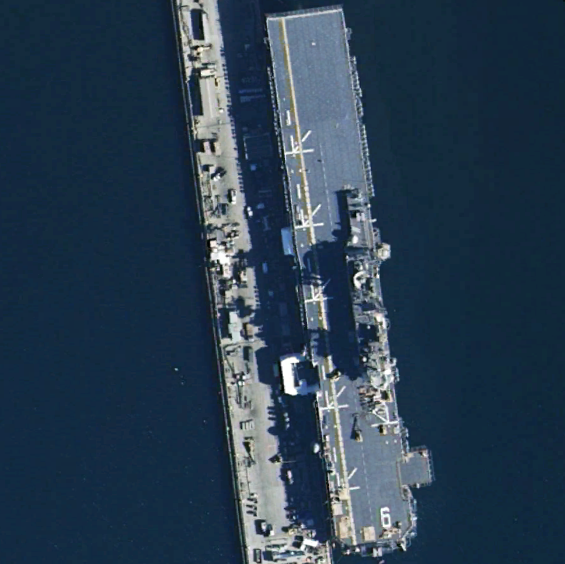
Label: assault